Question: The height of the list view should be the white space in the picture without the height of the elements at the bottom. The list view reaches the bottom at the moment but should not. So basically the list view should be surrounded by the upper elements and the lower elements. How can I achieve this goal?

The XML is at the moment the following:
'''
<?xml version="1.0" encoding="utf-8"?>
<RelativeLayout xmlns:android="http://schemas.android.com/apk/res/android"
android:layout_width="match_parent"
android:layout_height="match_parent" >
<TextView
android:id="@+id/groupchat_tv_title"
android:layout_width="wrap_content"
android:layout_height="wrap_content"
android:layout_toLeftOf="@+id/groupchat_bt_edit"
android:layout_alignParentLeft="true" />
<Button
android:id="@+id/groupchat_bt_edit"
android:layout_width="wrap_content"
android:layout_height="wrap_content"
android:layout_alignParentRight="true"
android:text="bearbeiten"
android:onClick="editButtonOnClick" />
<ListView
android:id="@+id/groupchat_lv_conversation"
android:layout_width="match_parent"
android:layout_height="match_parent"
android:layout_below="@+id/groupchat_bt_edit"
android:background="#FFFFFF" />
<EditText
android:id="@+id/groupchat_et_message"
android:layout_width="match_parent"
android:layout_height="wrap_content"
android:layout_alignParentLeft="true"
android:layout_alignParentBottom="true"
android:layout_toLeftOf="@+id/groupchat_bt_send" />
<Button
android:id="@+id/groupchat_bt_send"
android:layout_width="wrap_content"
android:layout_height="wrap_content"
android:layout_alignParentRight="true"
android:layout_alignParentBottom="true"
android:text="senden"
android:onClick="sendButtonOnClick" />
</RelativeLayout>
'''
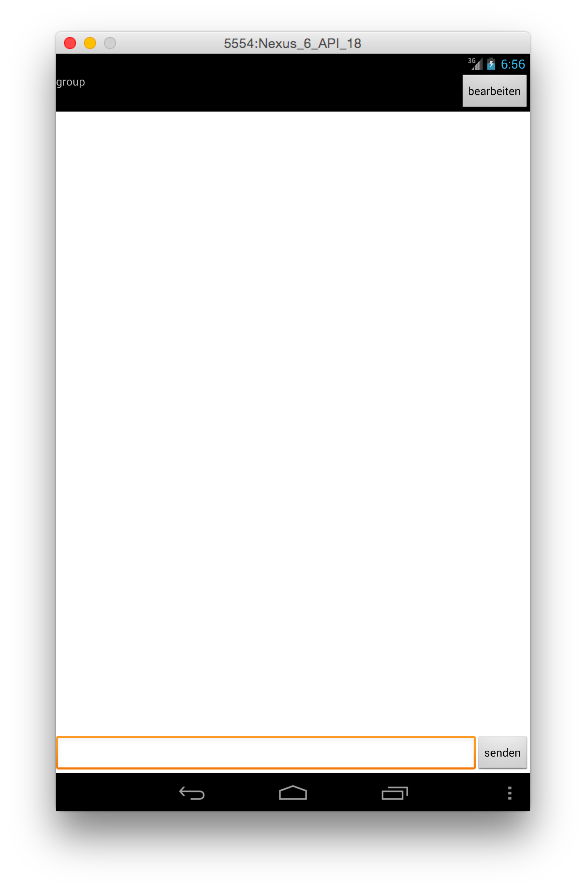
Answer: Mention android:layout_above to the ListView:
'''
<ListView
android:id="@+id/groupchat_lv_conversation"
android:layout_width="match_parent"
android:layout_height="match_parent"
android:layout_below="@+id/groupchat_bt_edit"
android:layout_above="@+id/groupchat_et_message"
android:background="#FFFFFF" />
'''